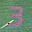
Label: 3